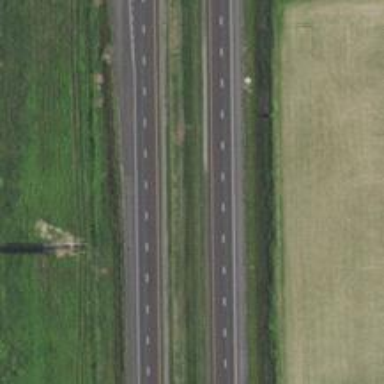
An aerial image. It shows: View of motorway.